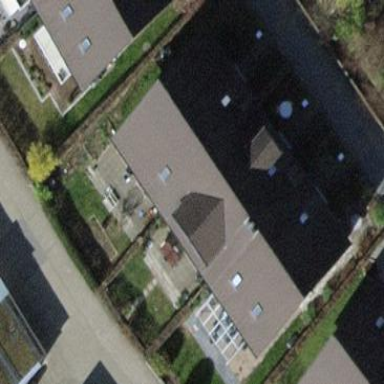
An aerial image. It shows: Terrace building.